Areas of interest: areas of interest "Southeast Mountain Park"
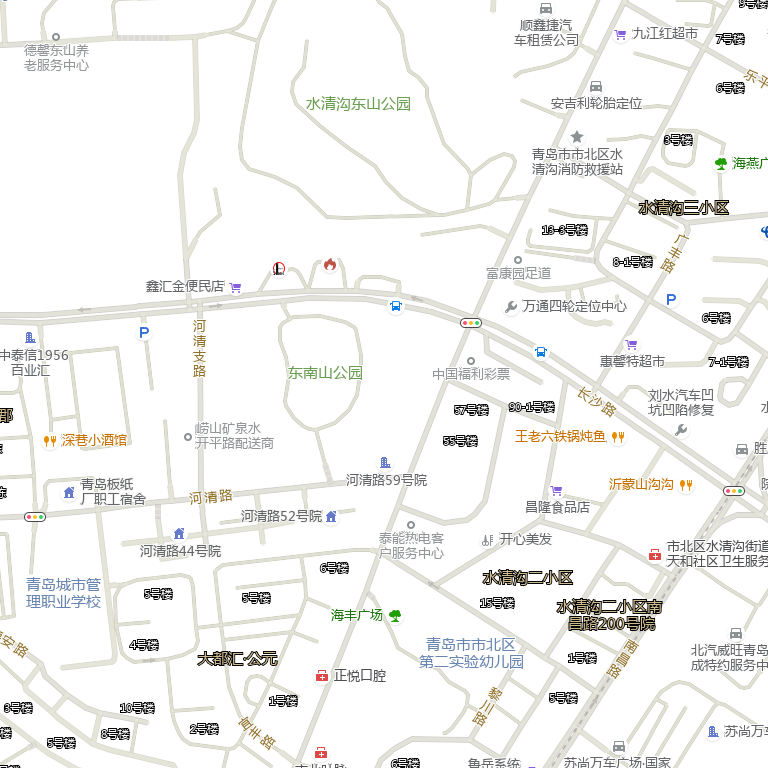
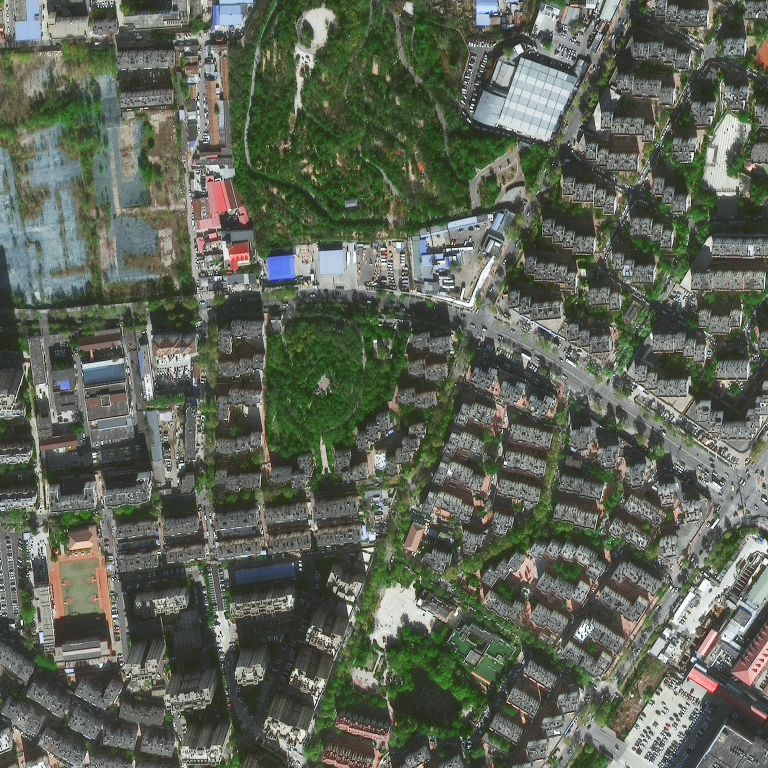